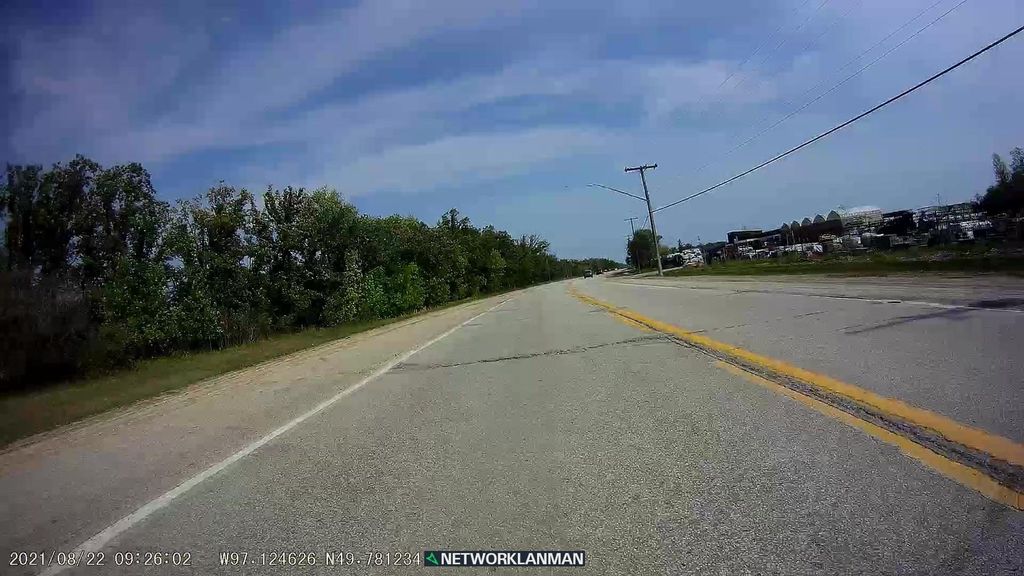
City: winnipeg